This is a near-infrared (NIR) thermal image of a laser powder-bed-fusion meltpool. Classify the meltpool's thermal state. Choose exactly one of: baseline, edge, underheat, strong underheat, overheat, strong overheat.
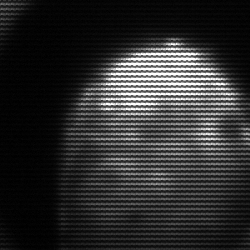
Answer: edge